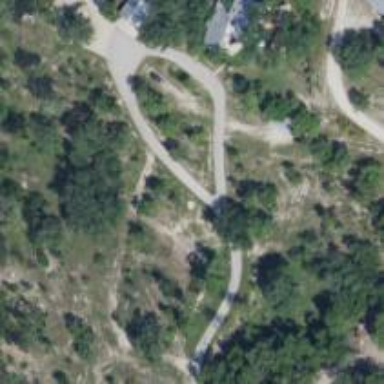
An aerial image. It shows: Turning loop on the road.